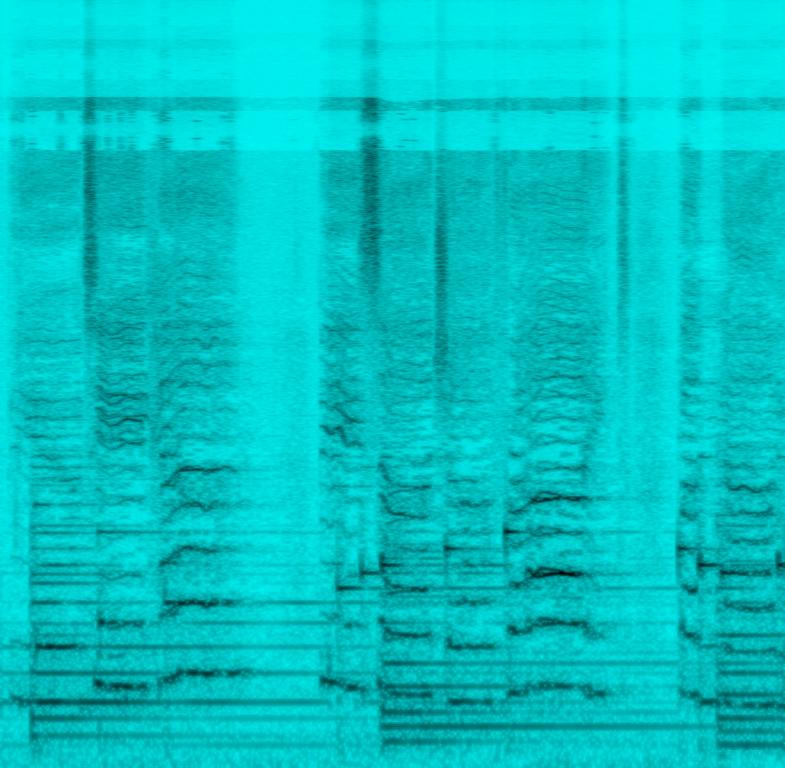
A female vocalist sings this pleasant melody. The tempo is slow with a melodic piano accompaniment. There is minimal instrumentation with emphasis on vocals. The song is soft, mellow, soothing, calming, mellifluous, pleasant, and dreamy. This song is a love song, children’s song or a lullaby.